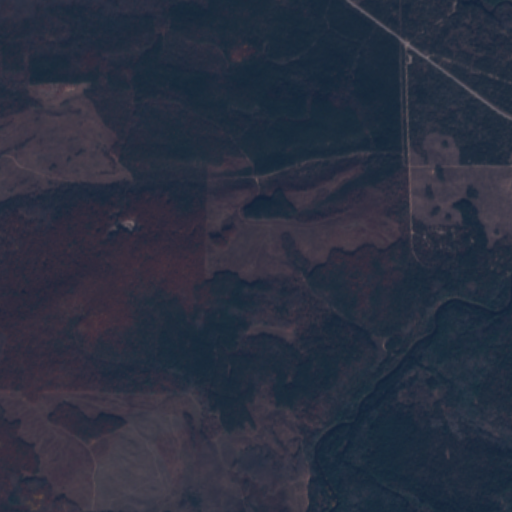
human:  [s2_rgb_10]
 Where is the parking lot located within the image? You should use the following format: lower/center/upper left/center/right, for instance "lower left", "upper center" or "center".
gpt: The parking lot is located in the upper right of the image.
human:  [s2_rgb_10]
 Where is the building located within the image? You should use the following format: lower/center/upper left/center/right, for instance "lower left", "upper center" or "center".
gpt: The building is located in the upper right of the image.
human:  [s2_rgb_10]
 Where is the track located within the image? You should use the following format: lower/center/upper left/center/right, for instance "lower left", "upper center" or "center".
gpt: There is no track in the image.